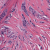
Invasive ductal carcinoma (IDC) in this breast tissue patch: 1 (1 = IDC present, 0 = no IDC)